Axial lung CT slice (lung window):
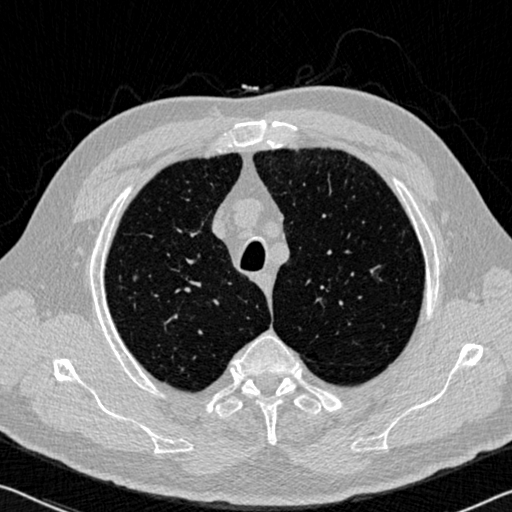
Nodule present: yes
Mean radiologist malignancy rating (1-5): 3